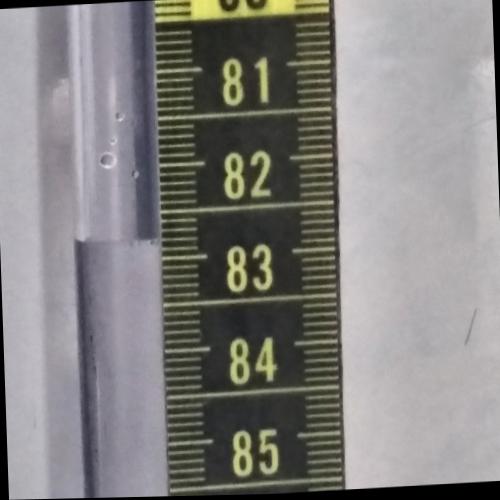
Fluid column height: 82.8 cm